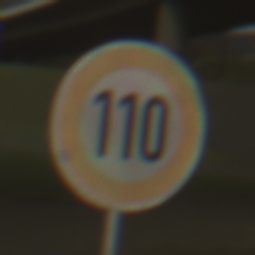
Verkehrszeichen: Geschwindigkeit110
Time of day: SunriseSunset
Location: Outdoor (Suburban)
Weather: PartlyCloudy
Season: NotSpecified
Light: Natural